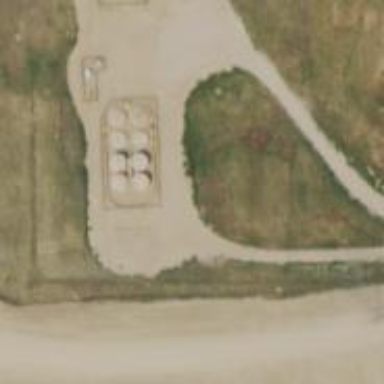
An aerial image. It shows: Storage tank with man-made structure.